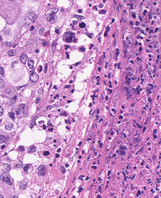
Tumor epithelial tissue: yes
Tumor-associated stroma tissue: yes
Normal tissue: no